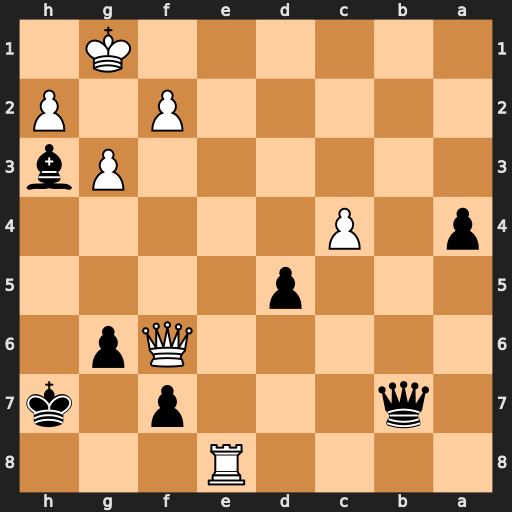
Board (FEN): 4R3/1q3p1k/5Qp1/3p4/p1P5/6Pb/5P1P/6K1
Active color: b
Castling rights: -
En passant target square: -
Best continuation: Qb1+ Re1 Qxe1#